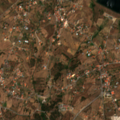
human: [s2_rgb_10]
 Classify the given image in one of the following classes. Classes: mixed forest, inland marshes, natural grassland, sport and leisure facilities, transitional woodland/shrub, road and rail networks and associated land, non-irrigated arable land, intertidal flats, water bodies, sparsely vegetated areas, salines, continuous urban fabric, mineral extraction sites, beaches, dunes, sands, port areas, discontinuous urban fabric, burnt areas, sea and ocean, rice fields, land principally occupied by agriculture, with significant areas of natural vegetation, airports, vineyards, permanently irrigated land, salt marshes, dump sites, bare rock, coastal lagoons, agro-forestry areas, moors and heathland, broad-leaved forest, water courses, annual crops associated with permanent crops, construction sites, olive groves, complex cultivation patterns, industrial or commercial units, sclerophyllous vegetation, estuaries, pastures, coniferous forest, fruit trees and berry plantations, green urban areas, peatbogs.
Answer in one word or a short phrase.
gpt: olive groves, land principally occupied by agriculture, with significant areas of natural vegetation